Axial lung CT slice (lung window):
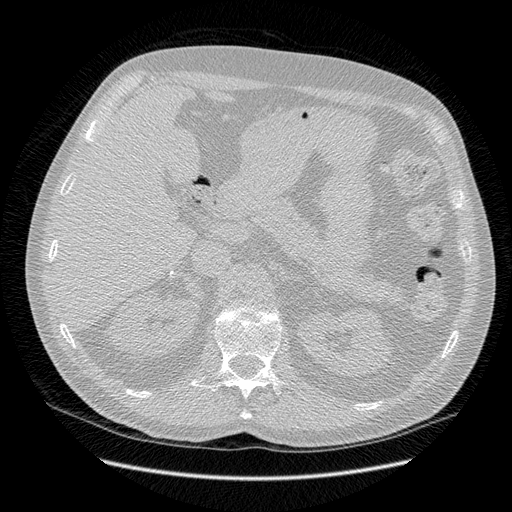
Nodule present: no